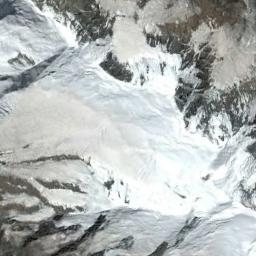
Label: snowberg